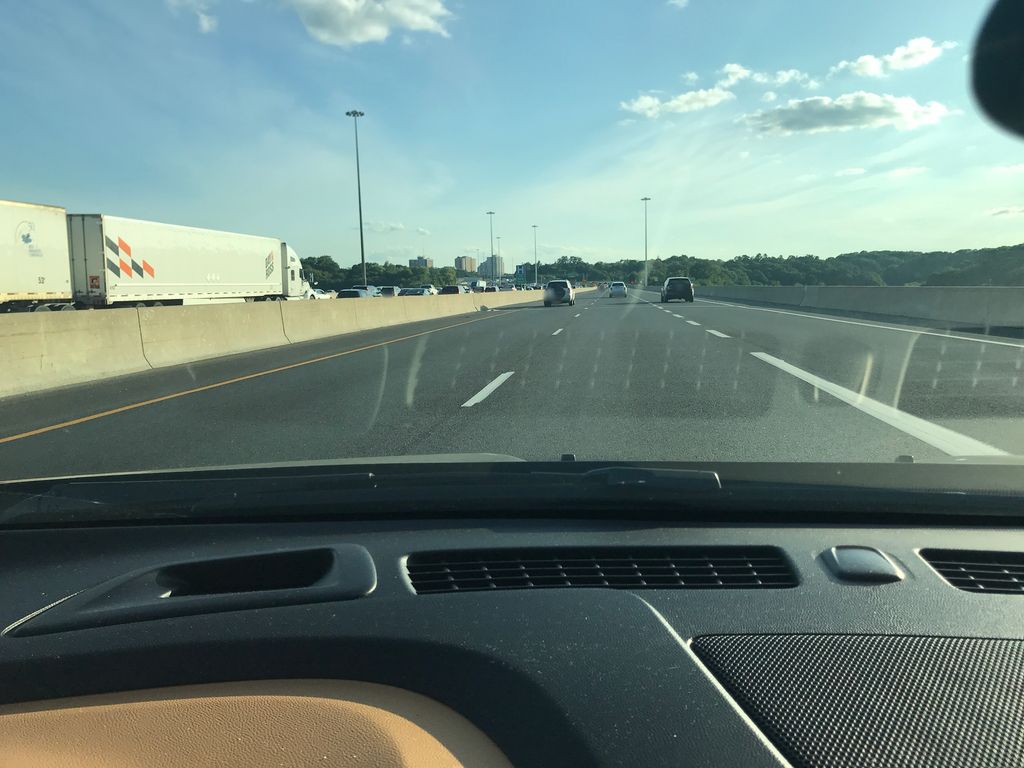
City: toronto